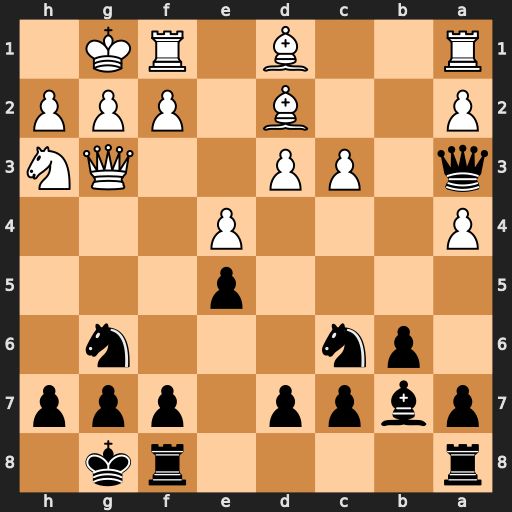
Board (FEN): r4rk1/pbpp1ppp/1pn3n1/4p3/P3P3/q1PP2QN/P2B1PPP/R2B1RK1
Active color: b
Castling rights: -
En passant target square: -
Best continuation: Qb2 Rc1 Qxd2 Rc2 Qh6